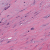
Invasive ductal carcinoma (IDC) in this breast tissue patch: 1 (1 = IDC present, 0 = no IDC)